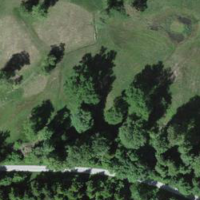
EUNIS habitat code: 41
Species observed at this site:
Caltha palustris
Colchicum autumnale
Phragmites australis
Primula veris